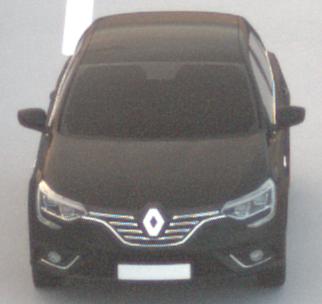
Make: Renault
Model: Mégane ENERGY TCe 100
Detailed model: Mégane (IV)
Model produced from: 2016/03
Model produced until: 2018/08
Doors: 5
Color: black
Road condition: dry road
Daytime: sunrise or sunset
Contrast: low contrast